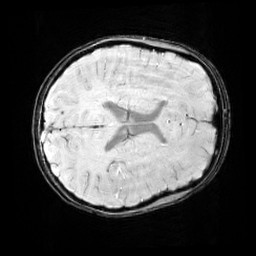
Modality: SWI
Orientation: axial
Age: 11
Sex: male
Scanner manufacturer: siemens
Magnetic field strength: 3 T
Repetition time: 0.027 s
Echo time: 0.02 s